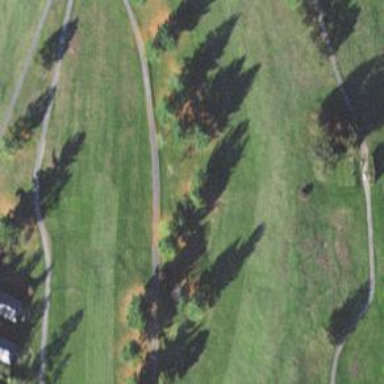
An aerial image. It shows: Scenic golf fairway.